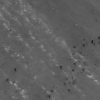
Label: not_dusty